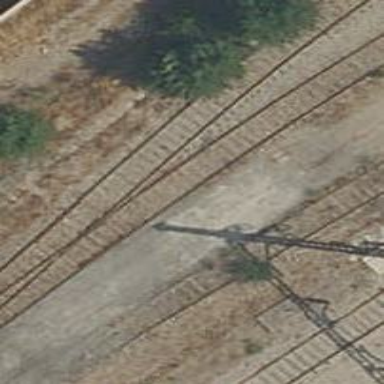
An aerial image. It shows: Railway yard with electrified contact lines.